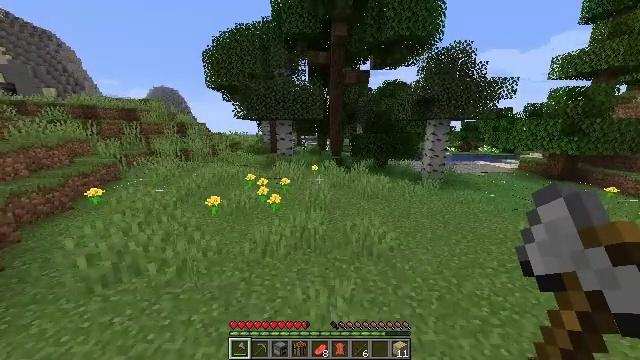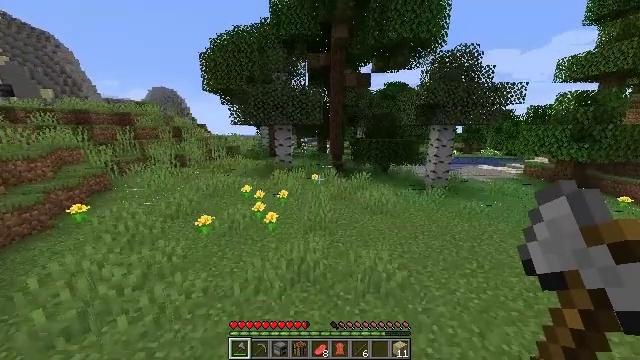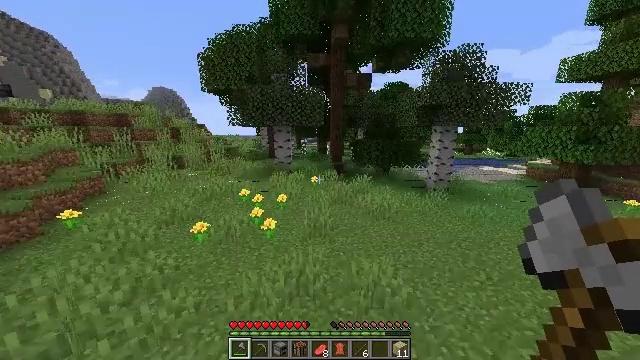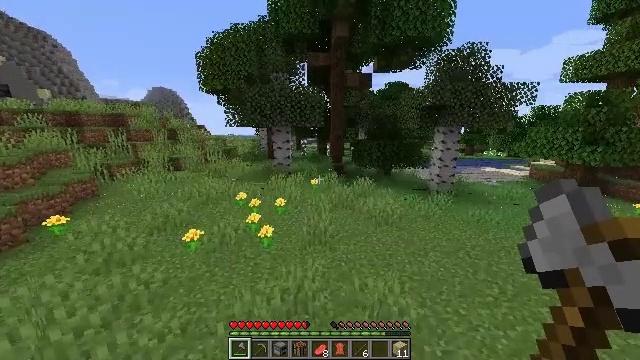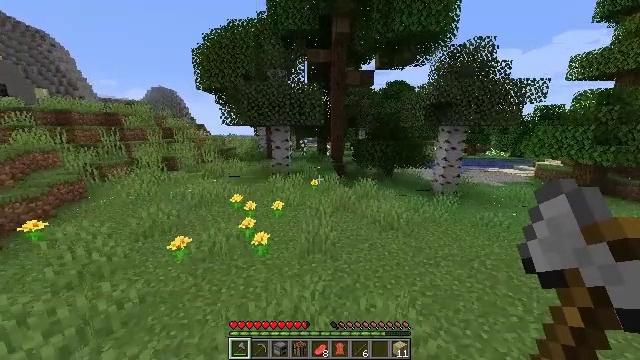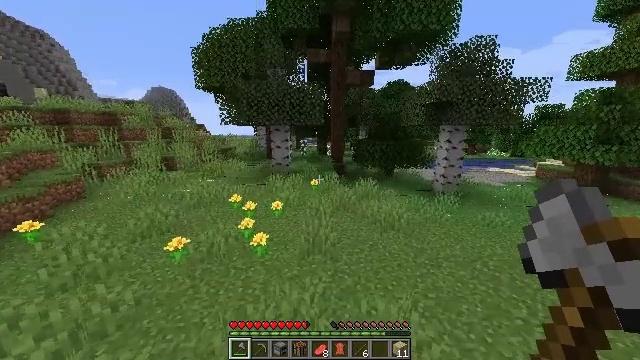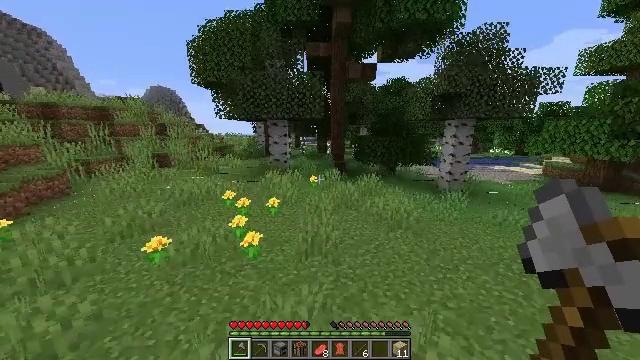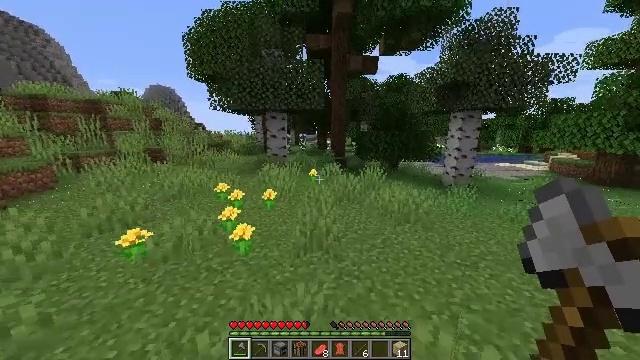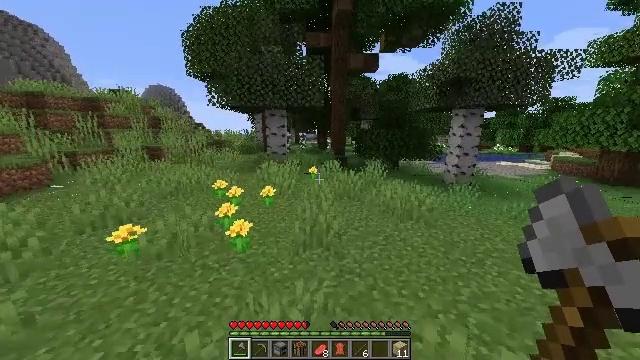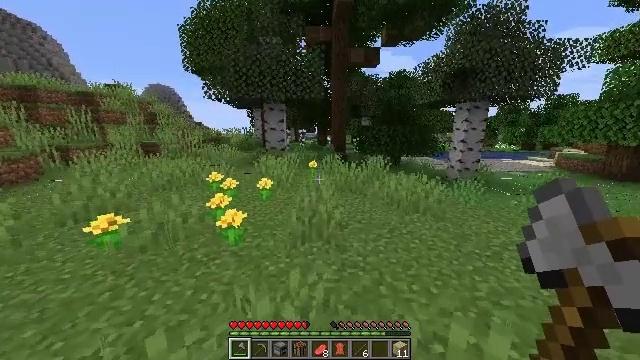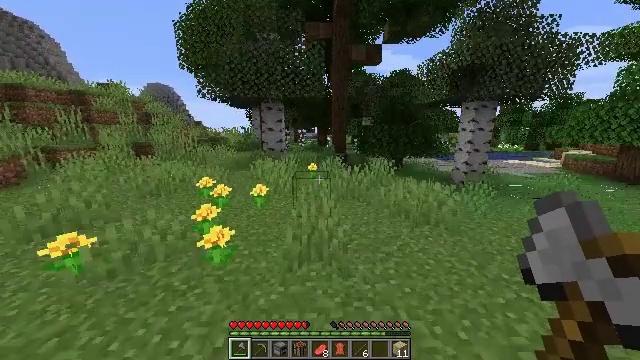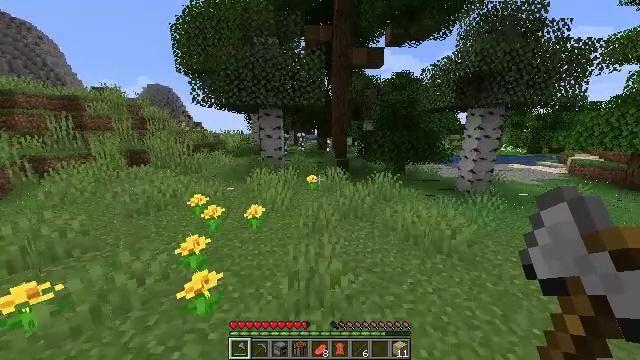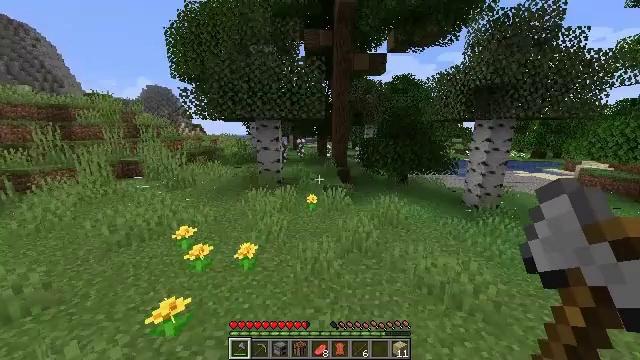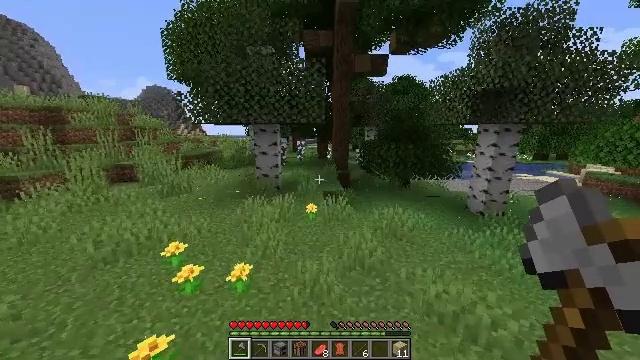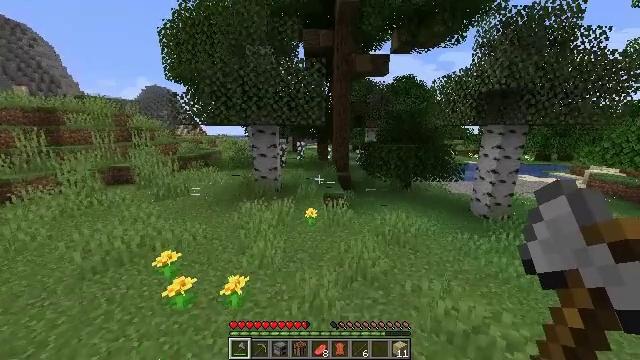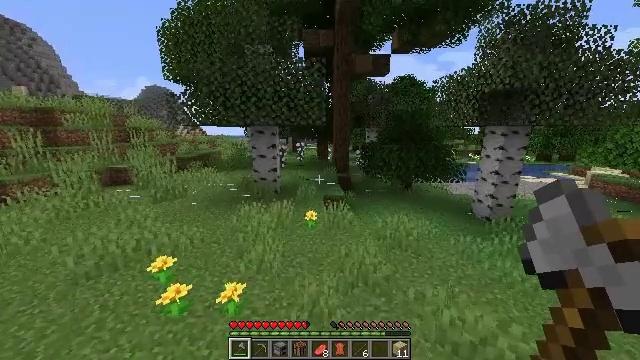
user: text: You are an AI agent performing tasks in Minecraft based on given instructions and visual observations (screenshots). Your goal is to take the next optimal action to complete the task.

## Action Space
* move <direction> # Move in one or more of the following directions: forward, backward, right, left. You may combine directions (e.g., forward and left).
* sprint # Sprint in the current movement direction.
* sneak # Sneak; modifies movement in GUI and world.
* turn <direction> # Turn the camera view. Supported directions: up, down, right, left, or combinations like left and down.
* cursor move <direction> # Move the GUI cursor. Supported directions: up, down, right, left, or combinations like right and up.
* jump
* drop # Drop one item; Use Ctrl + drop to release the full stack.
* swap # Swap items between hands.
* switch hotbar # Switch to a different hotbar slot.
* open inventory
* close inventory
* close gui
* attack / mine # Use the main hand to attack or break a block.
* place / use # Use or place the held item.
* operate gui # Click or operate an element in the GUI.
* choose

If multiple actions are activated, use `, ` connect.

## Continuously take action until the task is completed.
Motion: motion action
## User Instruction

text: Drop a birch sapling.
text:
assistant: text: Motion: move forward, sprint, jump
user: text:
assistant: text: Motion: move forward, sprint, jump
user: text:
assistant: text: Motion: move forward, sprint, jump
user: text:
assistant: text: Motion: move forward, sprint, jump
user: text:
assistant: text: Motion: move forward, sprint, jump
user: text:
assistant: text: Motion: move forward, sprint, jump
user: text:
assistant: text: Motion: move forward, sprint, jump
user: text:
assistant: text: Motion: move forward, sprint, jump
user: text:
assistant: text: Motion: move forward, sprint, jump
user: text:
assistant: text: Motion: move forward, sprint, jump
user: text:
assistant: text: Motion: move forward, sprint, jump
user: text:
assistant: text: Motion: move forward, sprint, jump
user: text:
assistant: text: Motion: move forward, sprint, jump
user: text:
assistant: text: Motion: move forward, sprint, jump
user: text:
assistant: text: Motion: move forward, sprint, jump
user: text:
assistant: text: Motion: move forward, sprint, jump
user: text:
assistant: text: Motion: move forward, sprint, jump
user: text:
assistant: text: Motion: move forward, sprint, jump
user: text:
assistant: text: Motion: move forward, sprint, jump
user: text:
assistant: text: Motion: move forward, sprint, jump
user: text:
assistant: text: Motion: move forward, sprint, jump
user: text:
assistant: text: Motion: move forward, sprint, jump
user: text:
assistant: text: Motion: move forward, sprint, jump
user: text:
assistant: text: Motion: move forward, sprint, jump
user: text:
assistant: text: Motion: move forward, sprint, jump
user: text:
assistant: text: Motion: move forward, sprint, jump
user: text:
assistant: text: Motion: move forward, sprint, jump
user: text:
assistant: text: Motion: move forward, sprint, jump
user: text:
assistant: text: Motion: move forward, sprint, jump
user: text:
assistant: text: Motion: move forward, sprint, jump